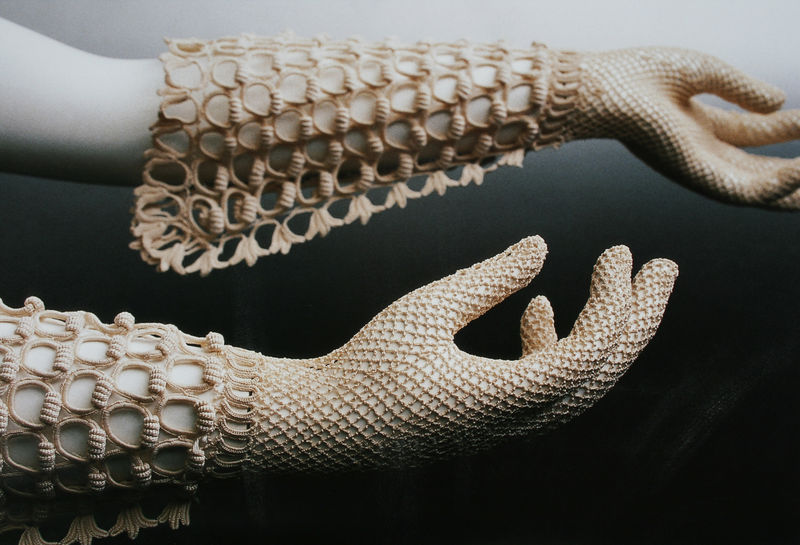
Titel: Handschuhe
Standort: Kyoto (Japan)
Institution: Kyoto Costume Institute
Schlagwörter: handschuhe, schwarz, weiss, hände, rosa, perlmutt, löcher, stulpen, netz, gehäkelt, maschen, geklöppelt, netzhandschuhe